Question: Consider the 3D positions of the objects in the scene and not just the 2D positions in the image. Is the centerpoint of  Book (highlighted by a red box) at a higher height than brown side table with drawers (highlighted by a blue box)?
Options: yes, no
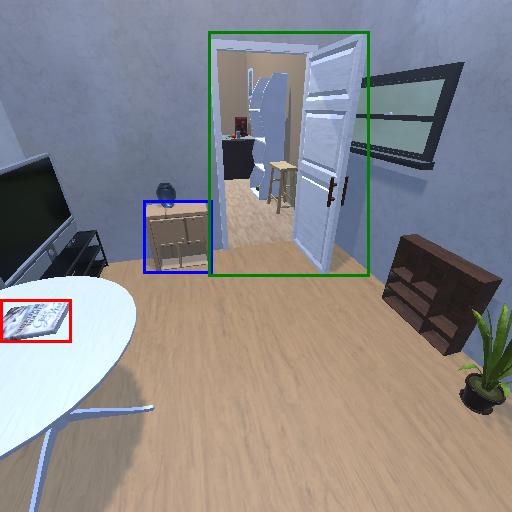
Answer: yes